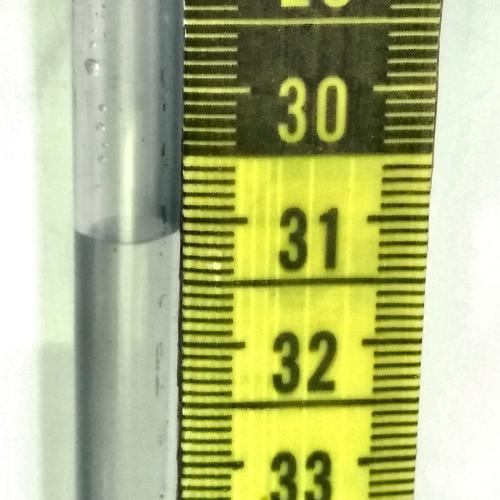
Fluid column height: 31.1 cm